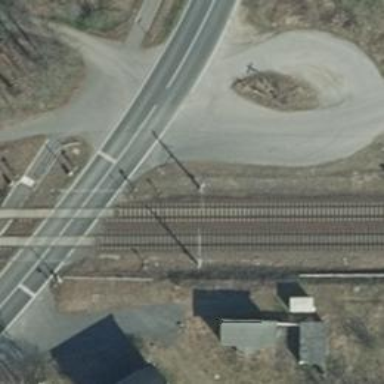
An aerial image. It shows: Railway signal.